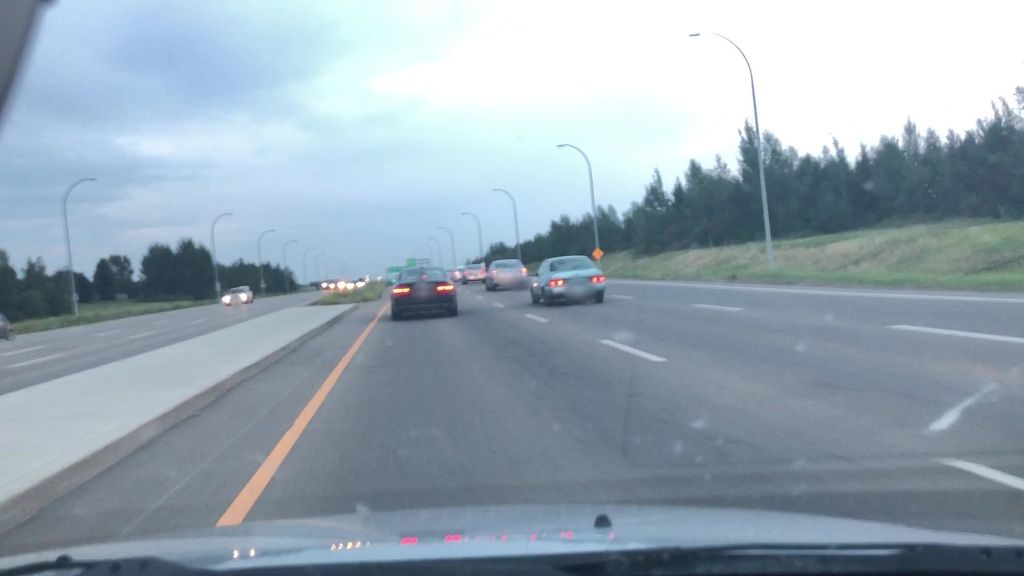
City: edmonton